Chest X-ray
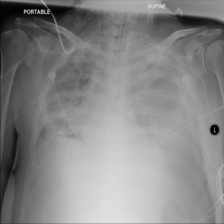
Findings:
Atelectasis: negative
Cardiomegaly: negative
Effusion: positive
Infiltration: negative
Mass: negative
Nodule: negative
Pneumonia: negative
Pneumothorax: negative
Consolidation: negative
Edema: negative
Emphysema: negative
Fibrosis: negative
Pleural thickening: negative
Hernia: negative